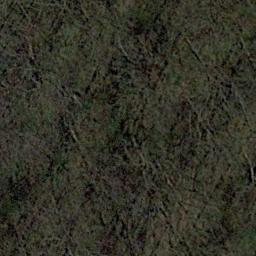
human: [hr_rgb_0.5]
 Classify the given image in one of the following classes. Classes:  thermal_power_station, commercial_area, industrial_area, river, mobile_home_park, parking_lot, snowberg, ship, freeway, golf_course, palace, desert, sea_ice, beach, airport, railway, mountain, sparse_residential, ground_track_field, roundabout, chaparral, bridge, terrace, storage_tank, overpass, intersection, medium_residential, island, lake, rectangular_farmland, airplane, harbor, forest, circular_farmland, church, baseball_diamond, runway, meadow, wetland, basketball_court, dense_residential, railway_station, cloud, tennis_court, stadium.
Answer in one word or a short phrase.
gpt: forest